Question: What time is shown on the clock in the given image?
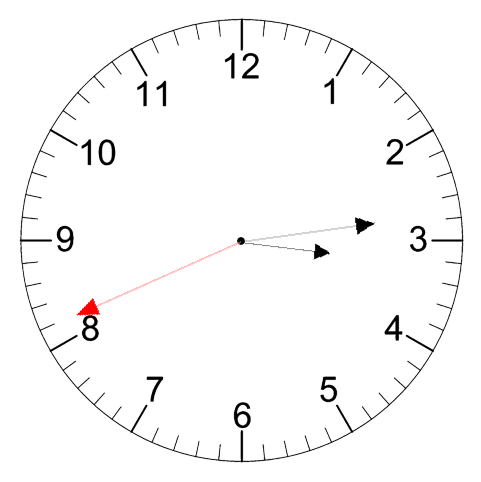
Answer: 03:13:41